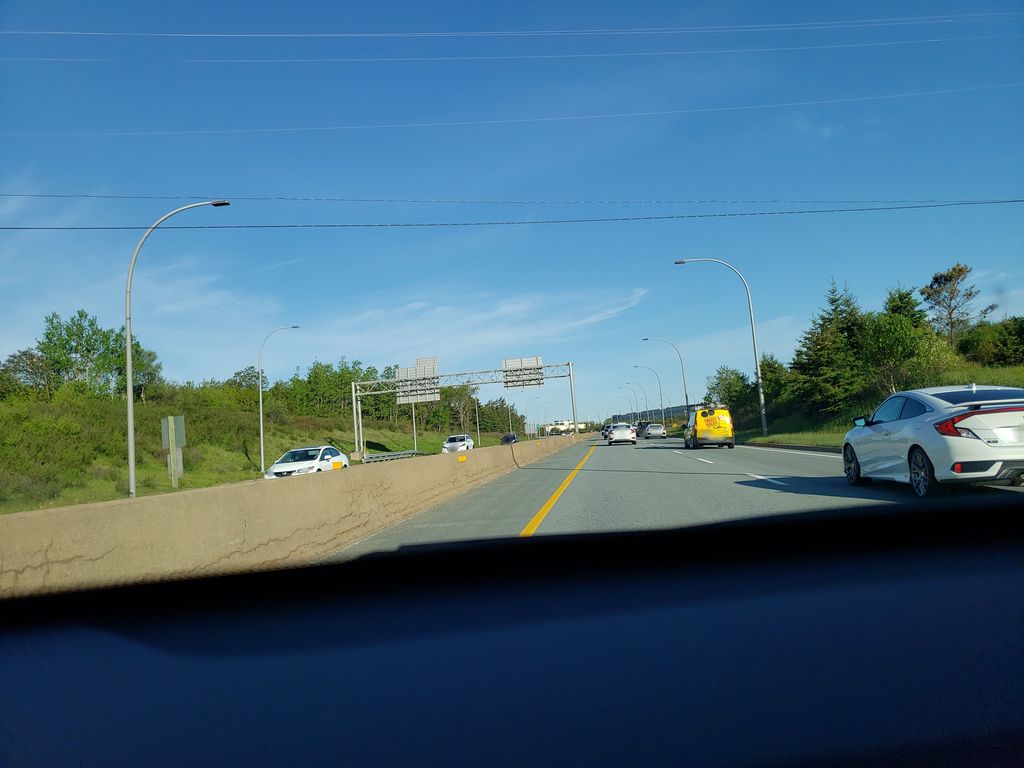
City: halifax